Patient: sex M, age 45
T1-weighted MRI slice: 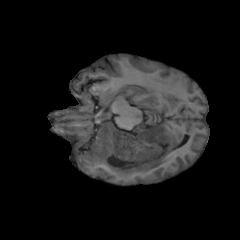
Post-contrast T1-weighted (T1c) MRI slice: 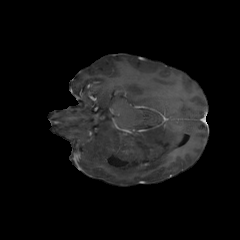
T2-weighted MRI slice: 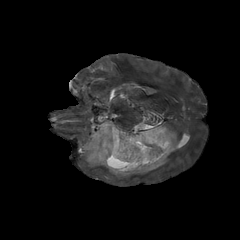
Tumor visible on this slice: yes
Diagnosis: Astrocytoma, IDH-mutant
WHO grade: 2